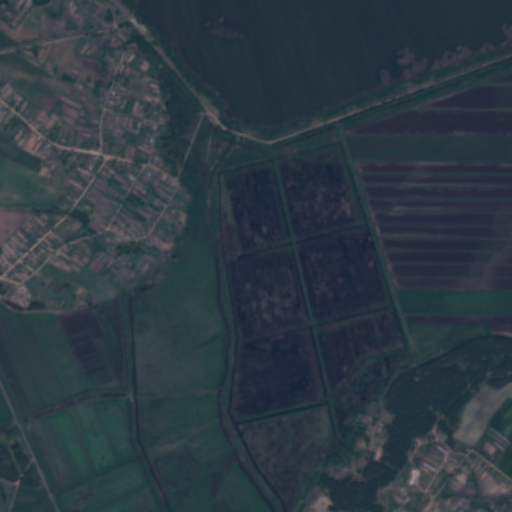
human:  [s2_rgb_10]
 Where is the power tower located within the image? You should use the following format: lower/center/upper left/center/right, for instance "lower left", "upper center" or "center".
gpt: The power tower is located in the lower left of the image.
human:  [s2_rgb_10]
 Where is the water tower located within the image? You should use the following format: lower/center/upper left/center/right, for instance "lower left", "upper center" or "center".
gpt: The water tower is located in the lower right of the image.
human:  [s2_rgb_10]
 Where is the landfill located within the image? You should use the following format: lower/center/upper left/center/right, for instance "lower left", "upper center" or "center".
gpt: There is no landfill in the image.